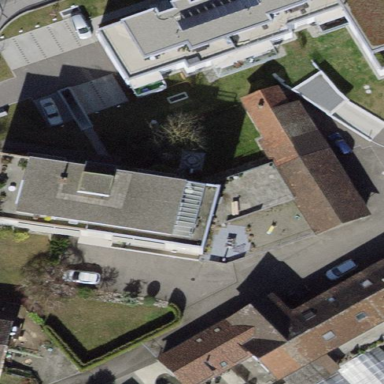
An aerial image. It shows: Apartment building with flat roof.